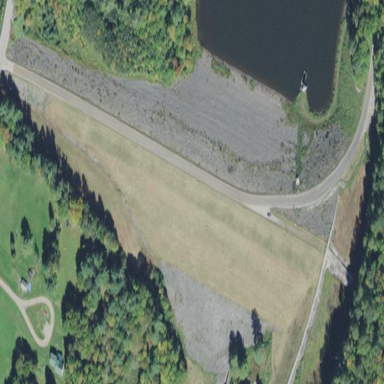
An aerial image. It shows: Dam across waterway.